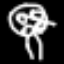
Label: mushroom